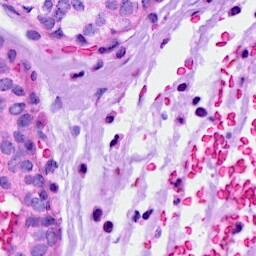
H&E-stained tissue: Breast